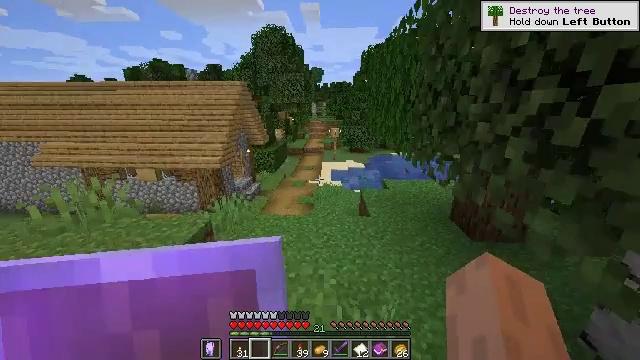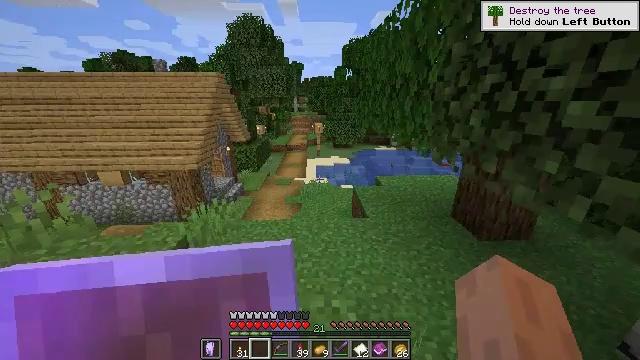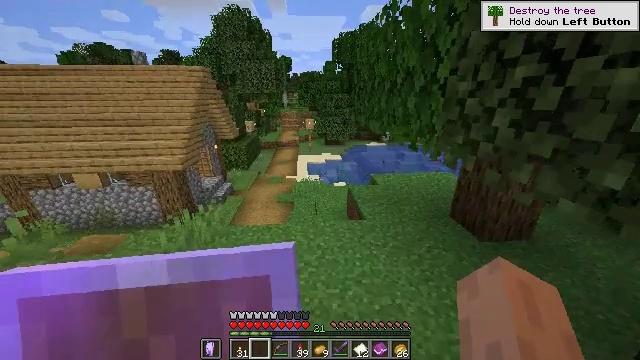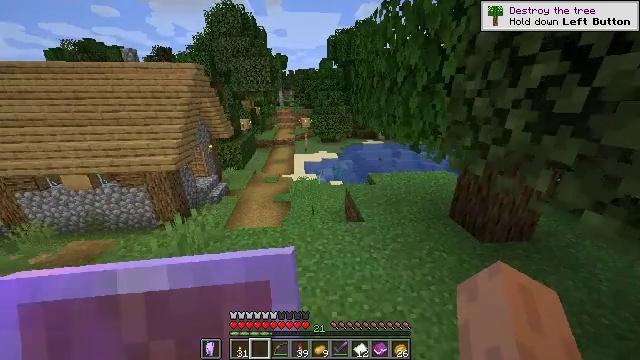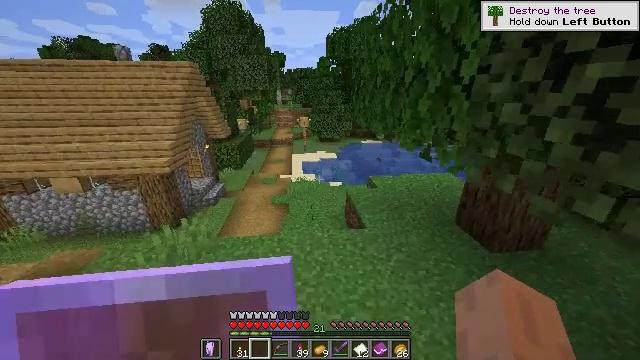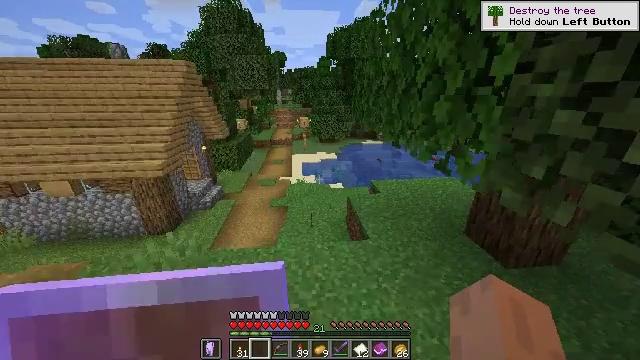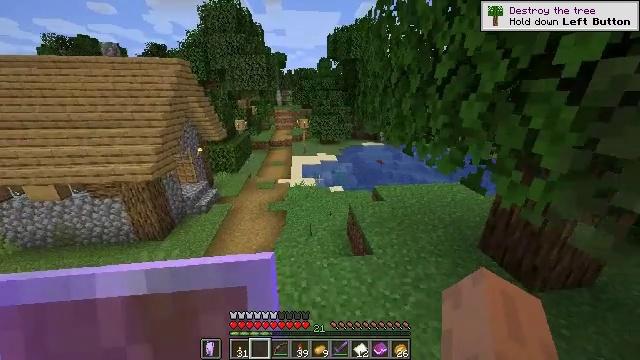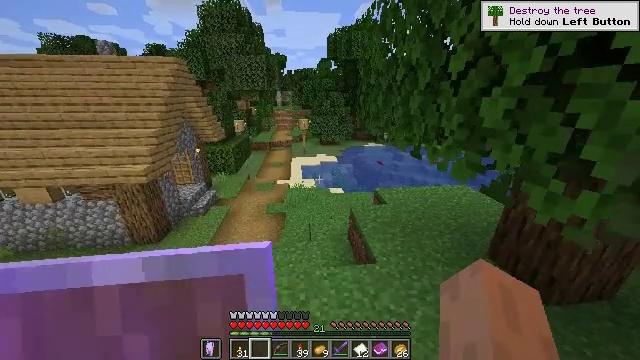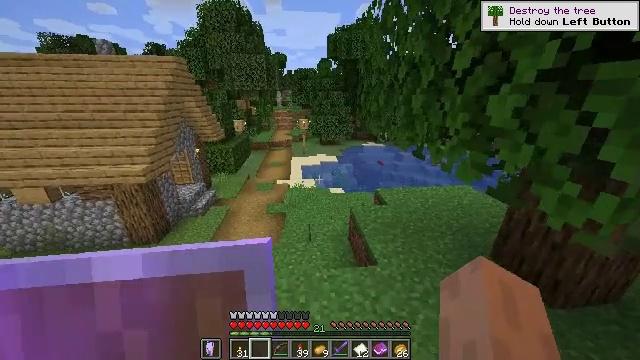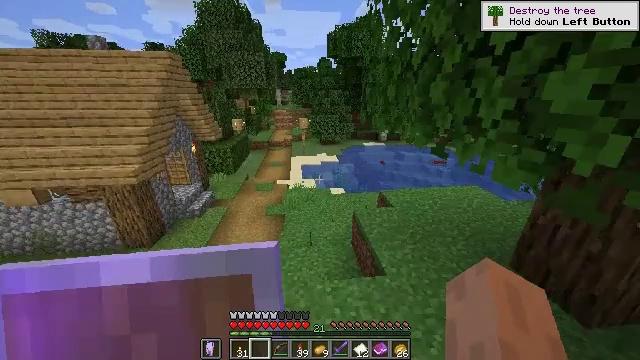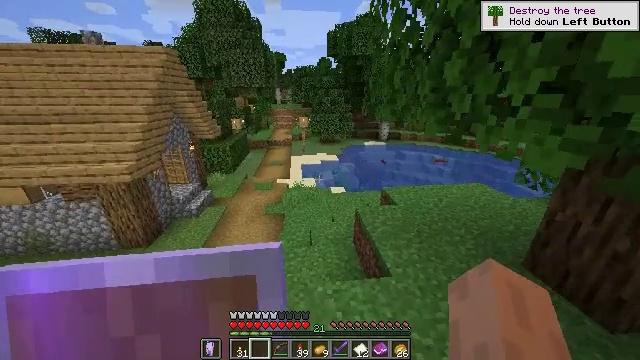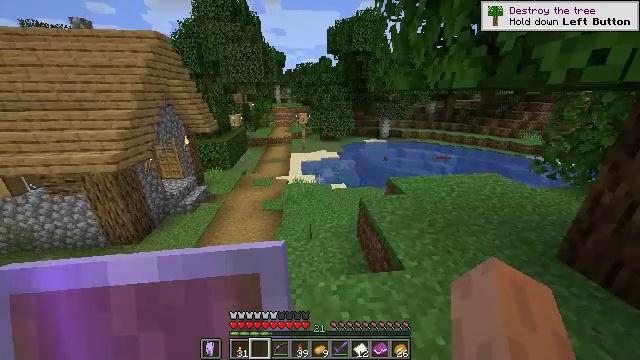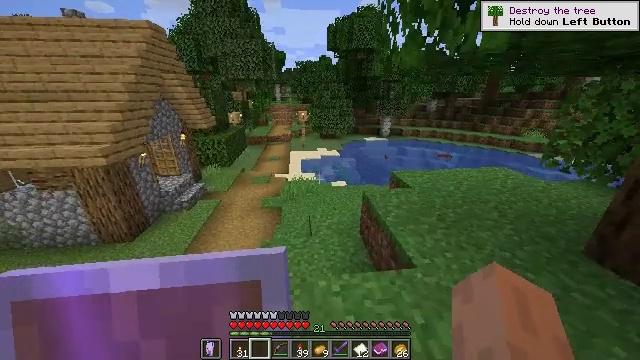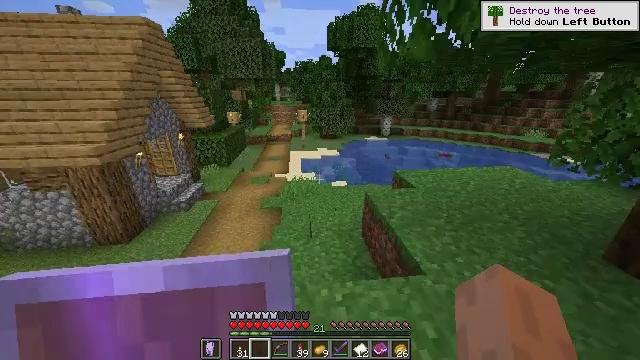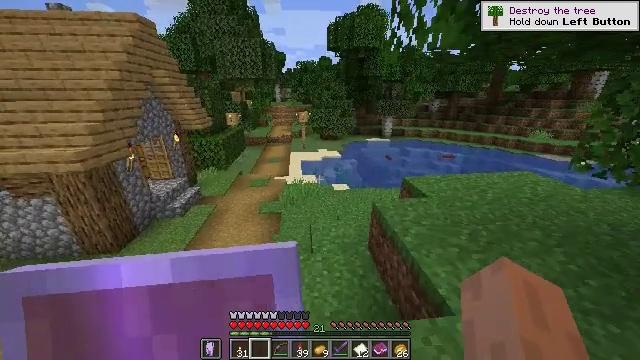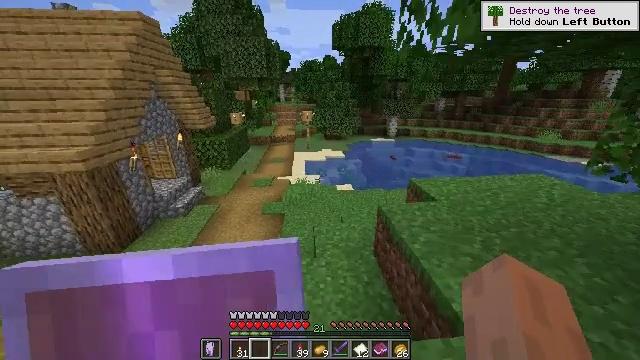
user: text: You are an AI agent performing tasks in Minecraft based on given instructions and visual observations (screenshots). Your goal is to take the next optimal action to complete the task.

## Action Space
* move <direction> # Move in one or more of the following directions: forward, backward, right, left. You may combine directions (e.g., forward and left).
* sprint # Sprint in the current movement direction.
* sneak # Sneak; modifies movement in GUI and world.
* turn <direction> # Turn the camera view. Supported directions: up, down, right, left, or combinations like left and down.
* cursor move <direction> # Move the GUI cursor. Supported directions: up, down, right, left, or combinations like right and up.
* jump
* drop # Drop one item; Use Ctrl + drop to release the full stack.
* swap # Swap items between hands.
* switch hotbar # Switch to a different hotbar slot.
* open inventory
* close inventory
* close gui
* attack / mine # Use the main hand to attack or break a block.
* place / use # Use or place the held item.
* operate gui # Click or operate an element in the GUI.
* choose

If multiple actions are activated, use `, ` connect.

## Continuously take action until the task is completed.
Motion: motion action
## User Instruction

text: Convert emeralds into an emerald block.
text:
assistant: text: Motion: move forward, turn right and down
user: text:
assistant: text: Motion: move forward, turn right
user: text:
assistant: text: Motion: move forward, turn right
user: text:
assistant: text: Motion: move forward
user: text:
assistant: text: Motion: move forward
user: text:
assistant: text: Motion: move forward
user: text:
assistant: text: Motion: move forward
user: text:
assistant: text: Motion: move forward
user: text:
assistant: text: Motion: move forward
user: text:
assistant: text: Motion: move forward
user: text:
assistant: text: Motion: move forward
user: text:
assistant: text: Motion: move forward
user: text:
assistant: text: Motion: move forward
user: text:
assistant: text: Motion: move forward
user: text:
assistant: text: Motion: move forward, turn left
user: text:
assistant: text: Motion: move forward
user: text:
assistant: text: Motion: move forward, turn left
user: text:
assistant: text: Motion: move forward, turn left
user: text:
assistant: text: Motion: move forward, turn left
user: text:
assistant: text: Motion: move forward, turn left
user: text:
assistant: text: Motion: move forward, turn left
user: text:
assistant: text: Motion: move forward, turn left
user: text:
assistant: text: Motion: move forward, turn left
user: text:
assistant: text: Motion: move forward, turn left
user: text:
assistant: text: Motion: move forward, turn left
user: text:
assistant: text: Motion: move forward, turn left
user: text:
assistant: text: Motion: move forward and move right, turn left
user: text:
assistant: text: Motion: move forward and move right, turn left
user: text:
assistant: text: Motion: move forward and move right, turn left
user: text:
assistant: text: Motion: move forward, turn left